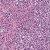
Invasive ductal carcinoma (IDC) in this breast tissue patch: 1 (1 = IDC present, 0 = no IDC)